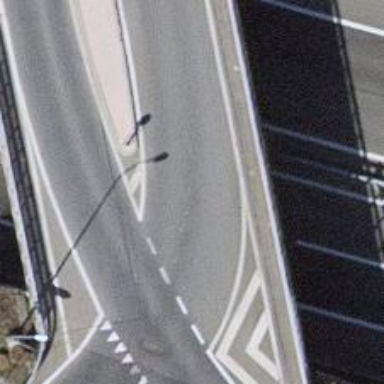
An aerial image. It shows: Bridge on motorway link.